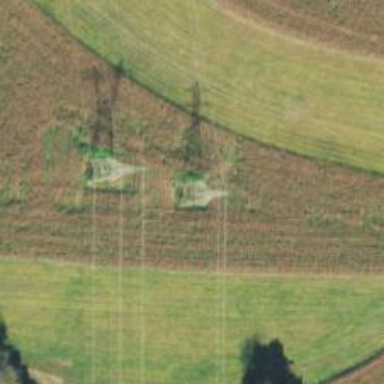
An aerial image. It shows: Lattice structure tower used for power transmission.